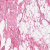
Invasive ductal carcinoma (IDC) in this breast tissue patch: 0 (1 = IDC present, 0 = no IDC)